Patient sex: M
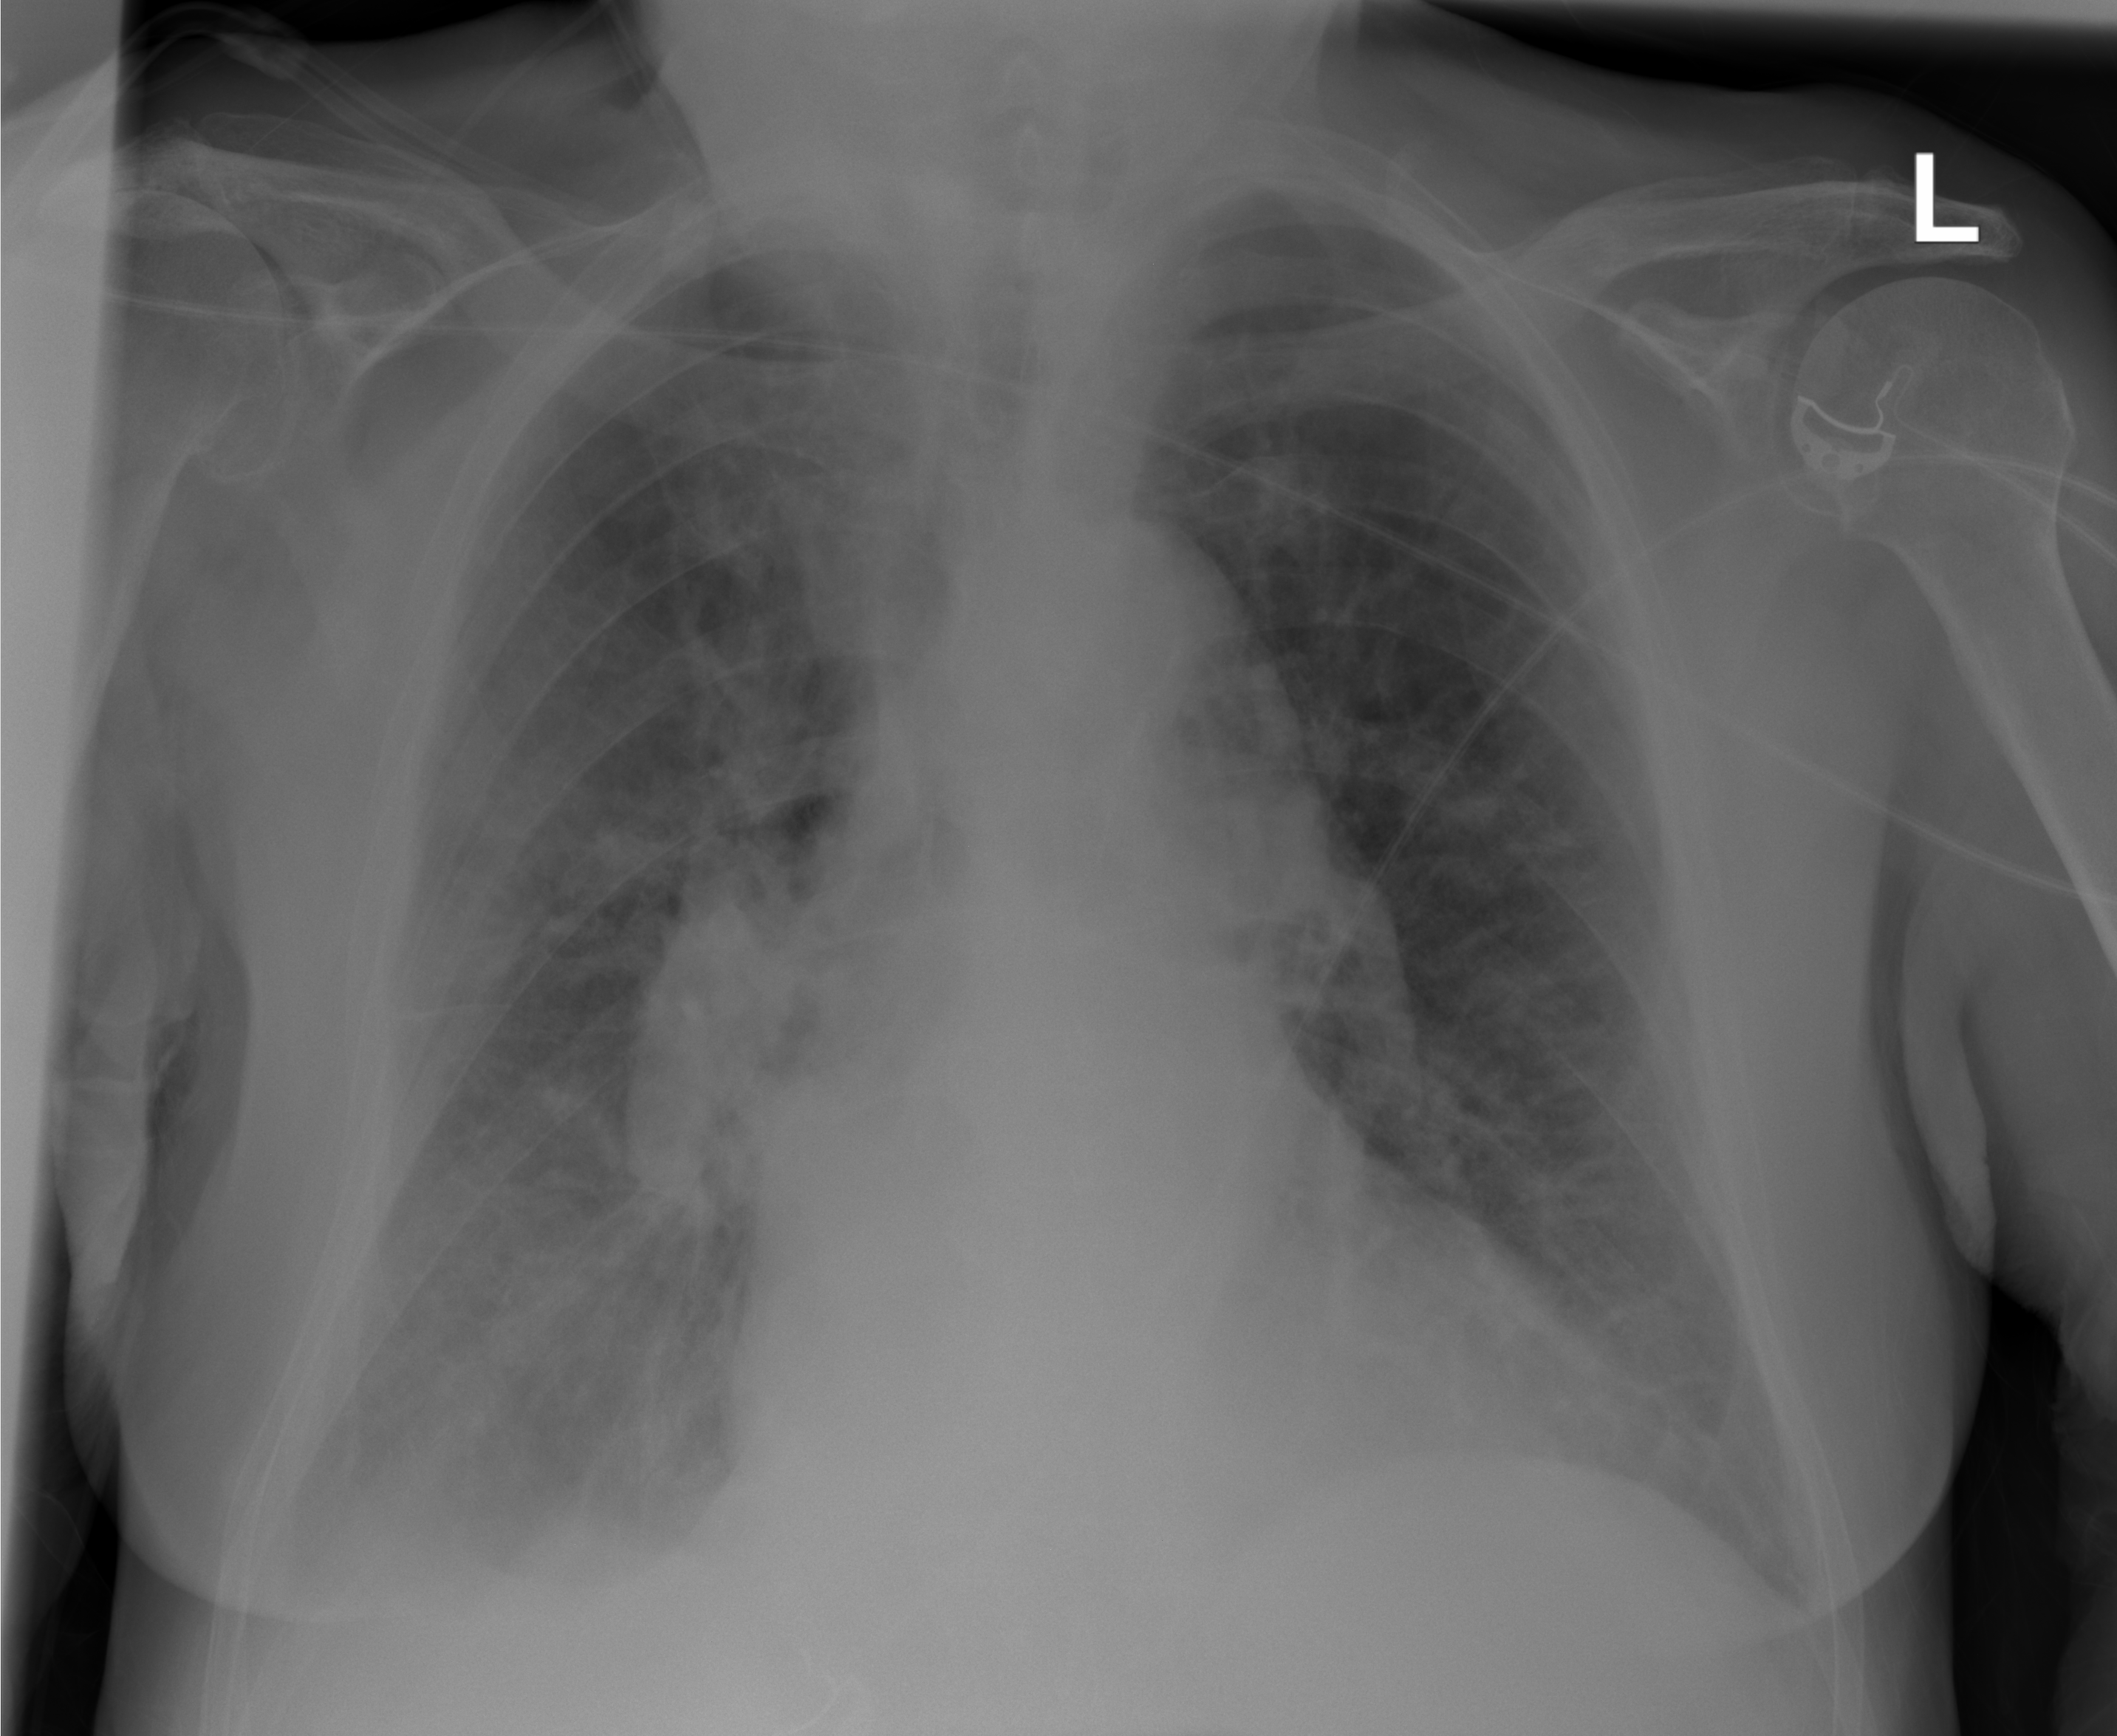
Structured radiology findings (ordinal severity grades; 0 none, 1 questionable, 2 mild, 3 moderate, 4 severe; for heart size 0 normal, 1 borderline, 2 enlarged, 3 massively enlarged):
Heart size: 0
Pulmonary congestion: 2
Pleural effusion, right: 2
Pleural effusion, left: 0
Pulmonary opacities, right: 1
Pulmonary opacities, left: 0
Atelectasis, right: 0
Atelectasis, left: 0